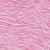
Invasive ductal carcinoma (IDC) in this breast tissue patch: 0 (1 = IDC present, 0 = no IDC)